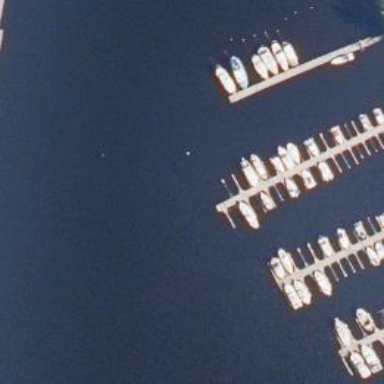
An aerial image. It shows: Pier with mooring facilities.